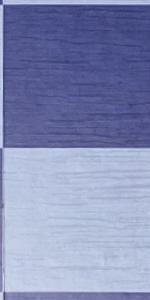
Label: Empty